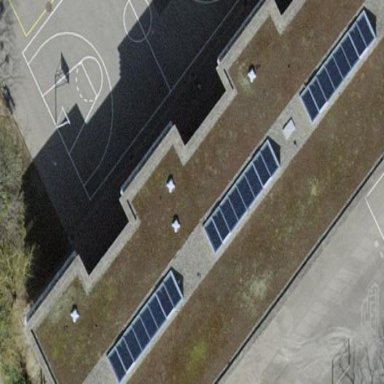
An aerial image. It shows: School building.